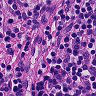
Metastatic tissue present: no